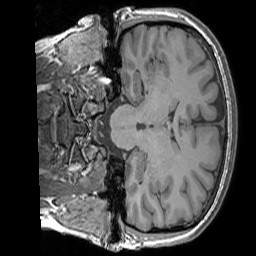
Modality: T1w
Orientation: coronal
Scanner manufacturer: siemens
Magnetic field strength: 3 T
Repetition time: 1.83 s
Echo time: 0.00303 s